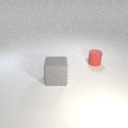
large gray rubber cube in front of small red rubber cylinder